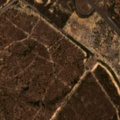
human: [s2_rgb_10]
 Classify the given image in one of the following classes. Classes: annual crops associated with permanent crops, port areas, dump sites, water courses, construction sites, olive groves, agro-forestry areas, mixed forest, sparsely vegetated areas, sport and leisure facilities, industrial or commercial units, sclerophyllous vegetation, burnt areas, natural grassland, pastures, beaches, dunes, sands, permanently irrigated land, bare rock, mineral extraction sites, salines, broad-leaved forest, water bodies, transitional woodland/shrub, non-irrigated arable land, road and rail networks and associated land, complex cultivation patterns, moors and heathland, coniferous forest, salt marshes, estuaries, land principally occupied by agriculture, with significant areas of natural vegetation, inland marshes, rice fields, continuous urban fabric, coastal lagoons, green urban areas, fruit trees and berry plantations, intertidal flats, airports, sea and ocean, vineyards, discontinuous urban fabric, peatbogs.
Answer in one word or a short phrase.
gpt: broad-leaved forest